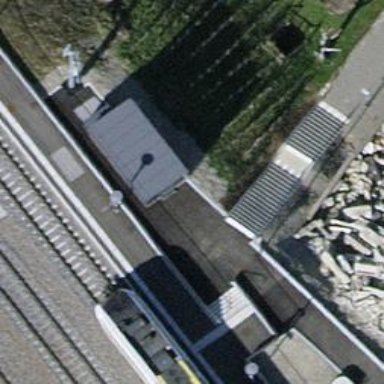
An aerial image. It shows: Set of concrete steps.